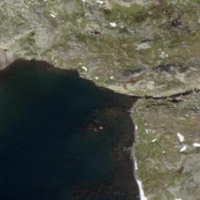
EUNIS habitat code: 31
Species observed at this site:
Micranthes stellaris
Epilobium anagallidifolium